Question: I am trying to display status of employee for each date in a month in the given application.
i have divided data in two tables.

Now, if you can see , My tables are displaying dates correctly.
But i want to start new table for each month. i.e. whenever 1st date of new month begins, i want to start the procedure of rendering dates for the month again.
So i will be able to distinguish them by their months.
I hope i have explained the problem correctly.
Please provide guidance on this .
Thanks in advance.
My code for the given problem :
'''
<?php
$name=$_SESSION['sess_username'];
$dateofattendance=$_SESSION['sess_date'];
$time="00-00-00";
$status="absent";
$counter=0;
$conn = new mysqli('localhost', '', '', 'test');
$sql="SELECT dateofattendance,timeofattendance, status,timeofdeparture FROM attendance Where emp='$name' ORDER BY dateofattendance ASC ";
$result = $conn->query($sql);
if ($result->num_rows > 0)
{
echo "<table class='main'><tbody><tr><td >";
// create the opening table
echo "<div align='left'><table class='sep1'style='float:left;'; border='black' cellpadding='5' ><thead> <tr><th> Date </th><th>IN</th><th>OUT</th><th>Status</th></tr></thead>tbody>";
while($row = $result->fetch_assoc())
{
// create the row
echo "<tr><td>" . $row["dateofattendance"]. "</td><td>" . $row["timeofattendance"]. "</td><td>" . $row["timeofdeparture"]. "</td>";
if($row["status"]=='present')
{
echo "<td ><span class='label label-success'>". $row["status"]."</span></td>";
}
else
{
echo "<td><span class='label label-danger'>". $row["status"]."</span></td>";
}"
</tr>";
$counter++;
// when the counter is 15, close this table and open another
if($counter == 15)
{
echo "</td><td>"; // move to the next cell in our wrap table
echo "</tbody></table></div>&nbsp;&nbsp;";
echo "<table class='sep2'style='float:left;'border='black'cellpadding='5'><thead> <tr><th> Date </th><th>IN</th><th>OUT</th><th>Status</th></tr></thead><tbody>";
}
}
// close the last table
echo "</tbody></table>";
// close our wrapper table
echo "</td></tr></tbody></table>";
}
$conn->close();
?>
'''
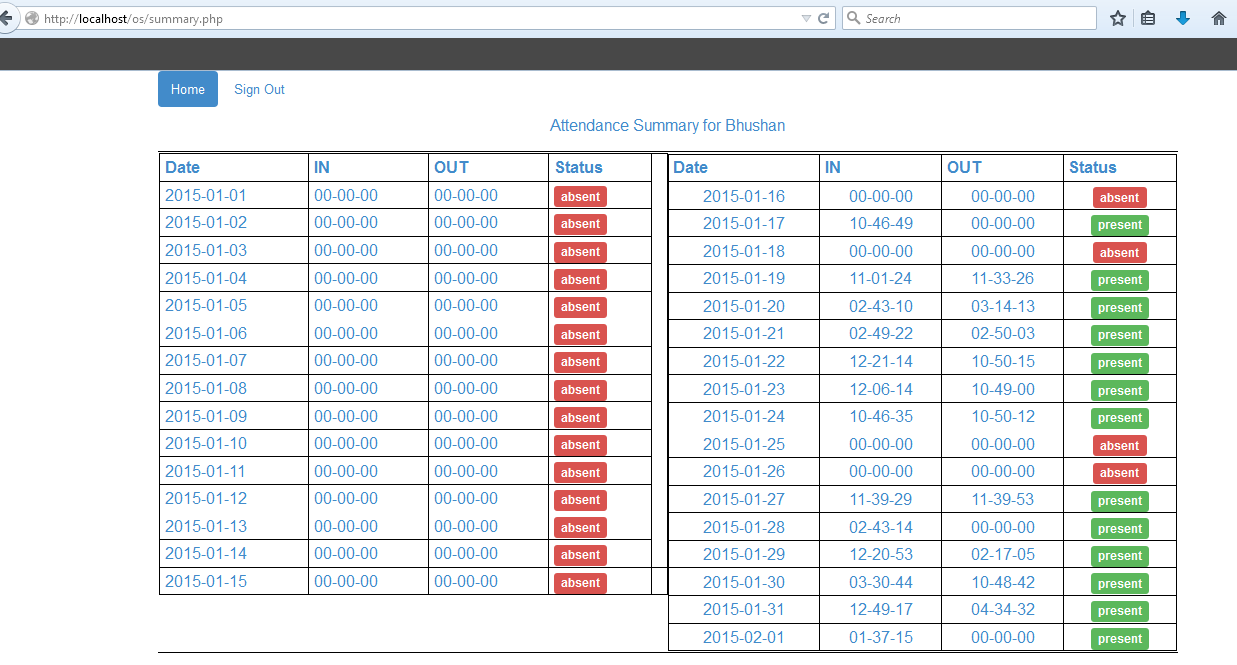
Answer: Instead of having a counter and creating a new table when it hits 15, you want to have a variable that stores the month number of the last row rendered, and check if the month number of the next row to be rendered matches. If it doesn't match, generate a new table.
The following code is produces the results you want. I've tested it with a database table with identical structure (table named "test_employees").
Note, the code outputs valid HTML and I re-formatted the echo statements and added newline chars to make the both the PHP and HTML source code more readable.
This code could be cleaned up considerably, so it's by no means good production code, but again, it demonstrates the logic you are after.
One item to note, the code only works within a given year. Additional code would be required if you wanted to display tables across multiple years.
If this helps you, please mark my answer.
I can also spend more time to refactor this code if you want. Let me know and I'll reply faster the next time.
'''
<!DOCTYPE html>
<html>
<head>
<title>table test</title>
</head>
<body>
<?php
$name=$_SESSION['sess_username'];
$dateofattendance=$_SESSION['sess_date'];
$time="00-00-00";
$status="absent";
$counter=0;
$conn = new mysqli('localhost', '', '', 'test_employees');
$sql="SELECT dateofattendance,timeofattendance, status,timeofdeparture FROM attendance Where emp='$name' ORDER BY dateofattendance ASC ";
$result = $conn->query($sql);
if ($result->num_rows > 0)
{
echo "<table border='1'>";
echo "<thead>";
echo "<tr>";
echo "<th>Date</th>";
echo "<th>IN</th>";
echo "<th>OUT</th>";
echo "<th>Status</th>";
echo "</tr>";
echo "</thead>";
echo "<tbody>";
$first_iteration = 1;
$row = $result->fetch_array(MYSQLI_ASSOC);
$last_month_num = split('-', $row["dateofattendance"])[1];
while($row = $result->fetch_assoc())
{
$current_month_num = split('-', $row["dateofattendance"])[1];
if ($first_iteration == 1) { // do nothing the first time around
$first_iteration = 0;
}
else if ($current_month_num == $last_month_num) { // only close row in current table
echo "</tr>";
}
else { // close table and start new table
echo "</tr>";
echo "</table>";
echo "<table border='1'>";
echo "<thead>";
echo "<tr>";
echo "<th>Date</th>";
echo "<th>IN</th>";
echo "<th>OUT</th>";
echo "<th>Status</th>";
echo "</tr>";
echo "</thead>";
echo "<tbody>";
}
echo "<tr>" . "
";
echo "<td>" . "
" . $row["name"] . $row["dateofattendance"] . "
" . "</td>" . "
";
echo "<td>" . "
" . $row["timeofattendance"] . "
" . "</td>" . "
";
echo "<td>" . "
" . $row["timeofdeparture"] . "
" . "</td>" . "
";
if($row["status"]=='present')
{
echo "<td><span class='label label-success'>". $row["status"]."</span></td>";
}
else
{
echo "<td><span class='label label-danger'>". $row["status"]."</span></td>";
}
$counter++;
$last_month_num = split('-', $row["dateofattendance"])[1];
}
echo "</tr>";
echo "</table>";
}
$conn->close();
?>
</body>
</html>
'''